Field crop: maize
Growth stage: 2
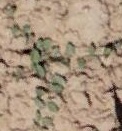
Species: convolvulus